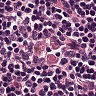
Metastatic tissue present: no